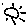
Label: sun